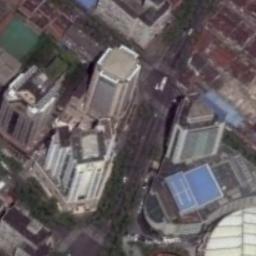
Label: commercial_area